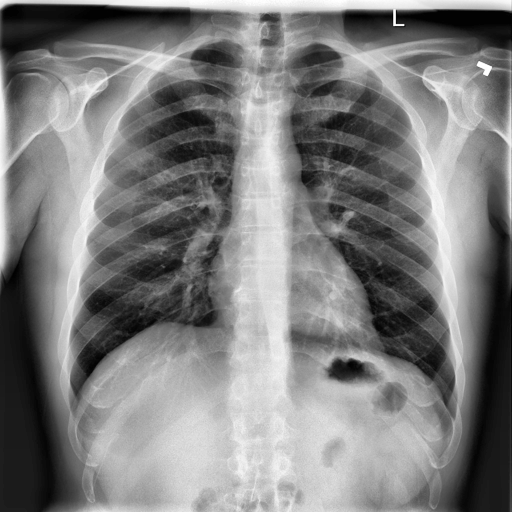
Finding: NORMAL